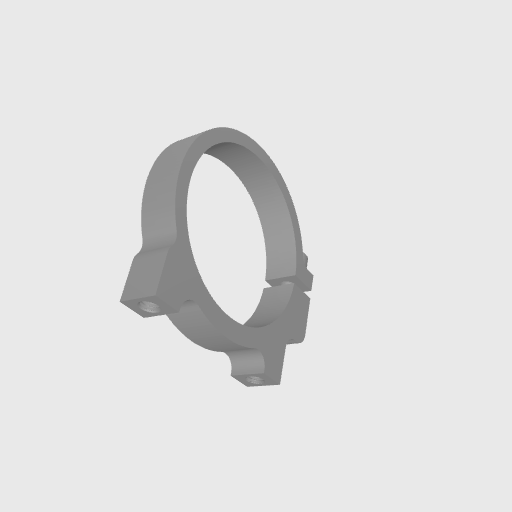
Part: Side1Post2ClampingMount37ID